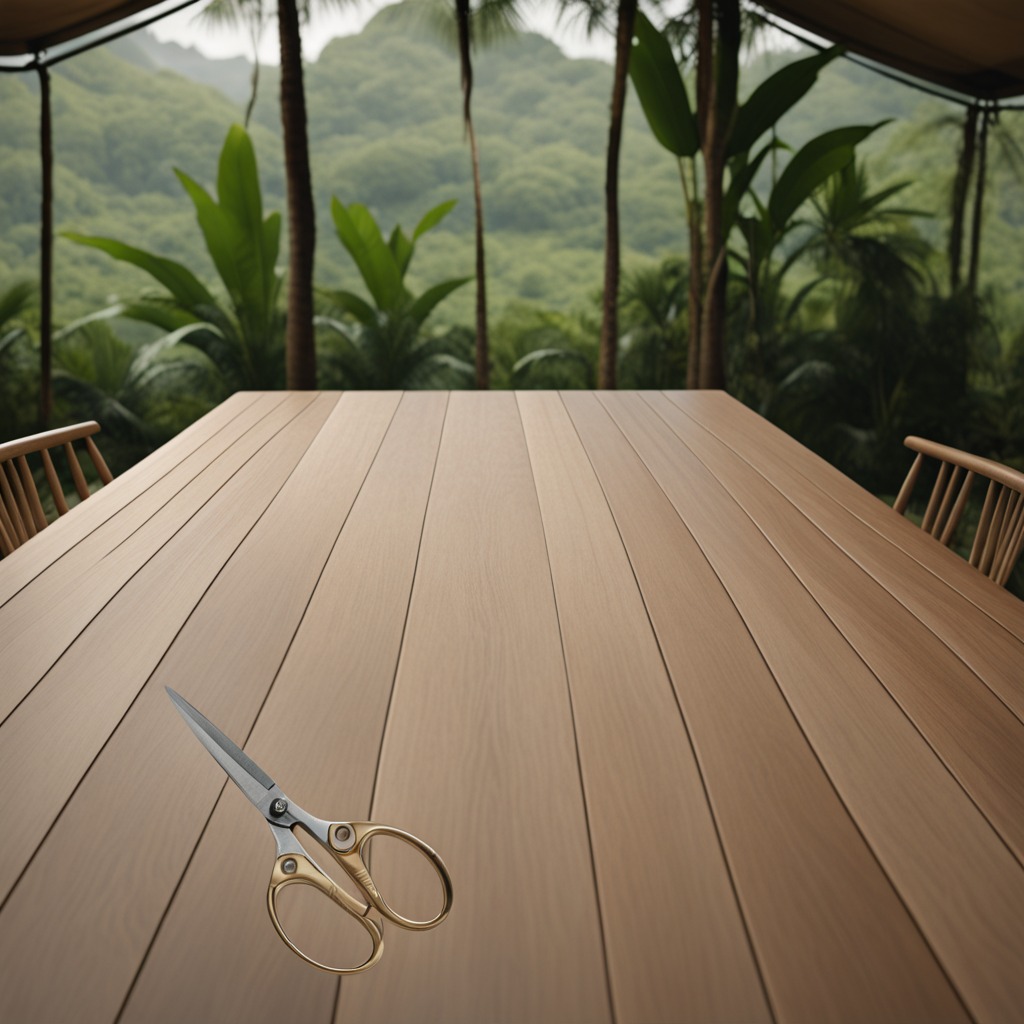
A scissor is lying on the wooden table inside a jungle field workshop tent.